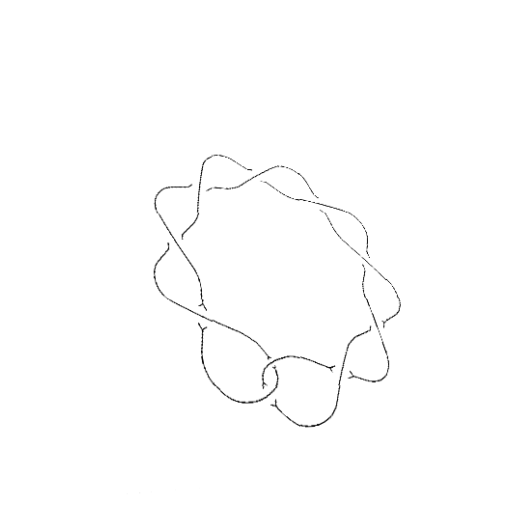
Crossing number: 10